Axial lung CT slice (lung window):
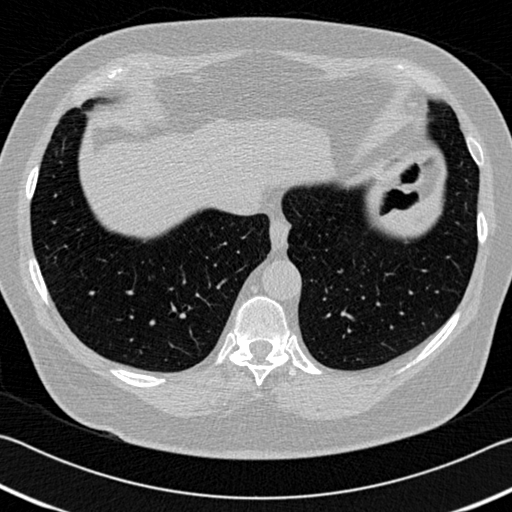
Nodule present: no